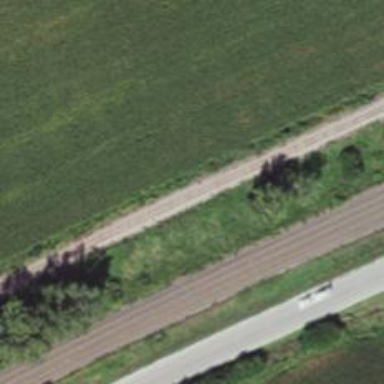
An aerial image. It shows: Railway track.